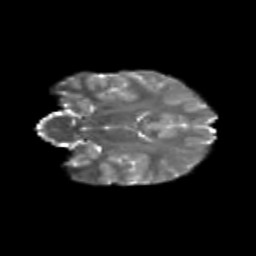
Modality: T2w
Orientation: coronal
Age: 10
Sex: male
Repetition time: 9.512 s
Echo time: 0.089 s